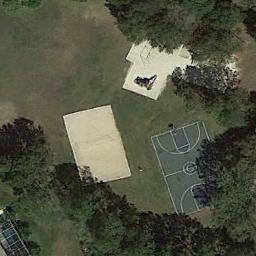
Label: basketball_court